Interaction volume radius: 10 \u00c5
Interaction volume height: 25 \u00c5
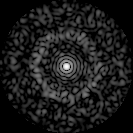
Disorder parameter: 0.839